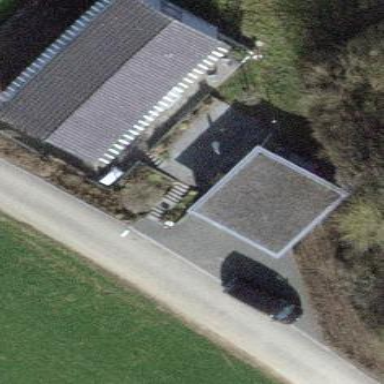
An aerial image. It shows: Garage.